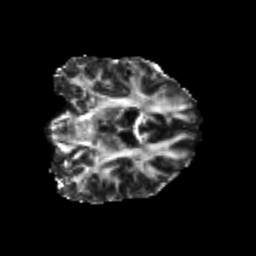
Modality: FA
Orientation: coronal
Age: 21
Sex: male
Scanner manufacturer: siemens
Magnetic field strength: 3 T
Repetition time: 3.5 s
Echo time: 0.104 s